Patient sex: F
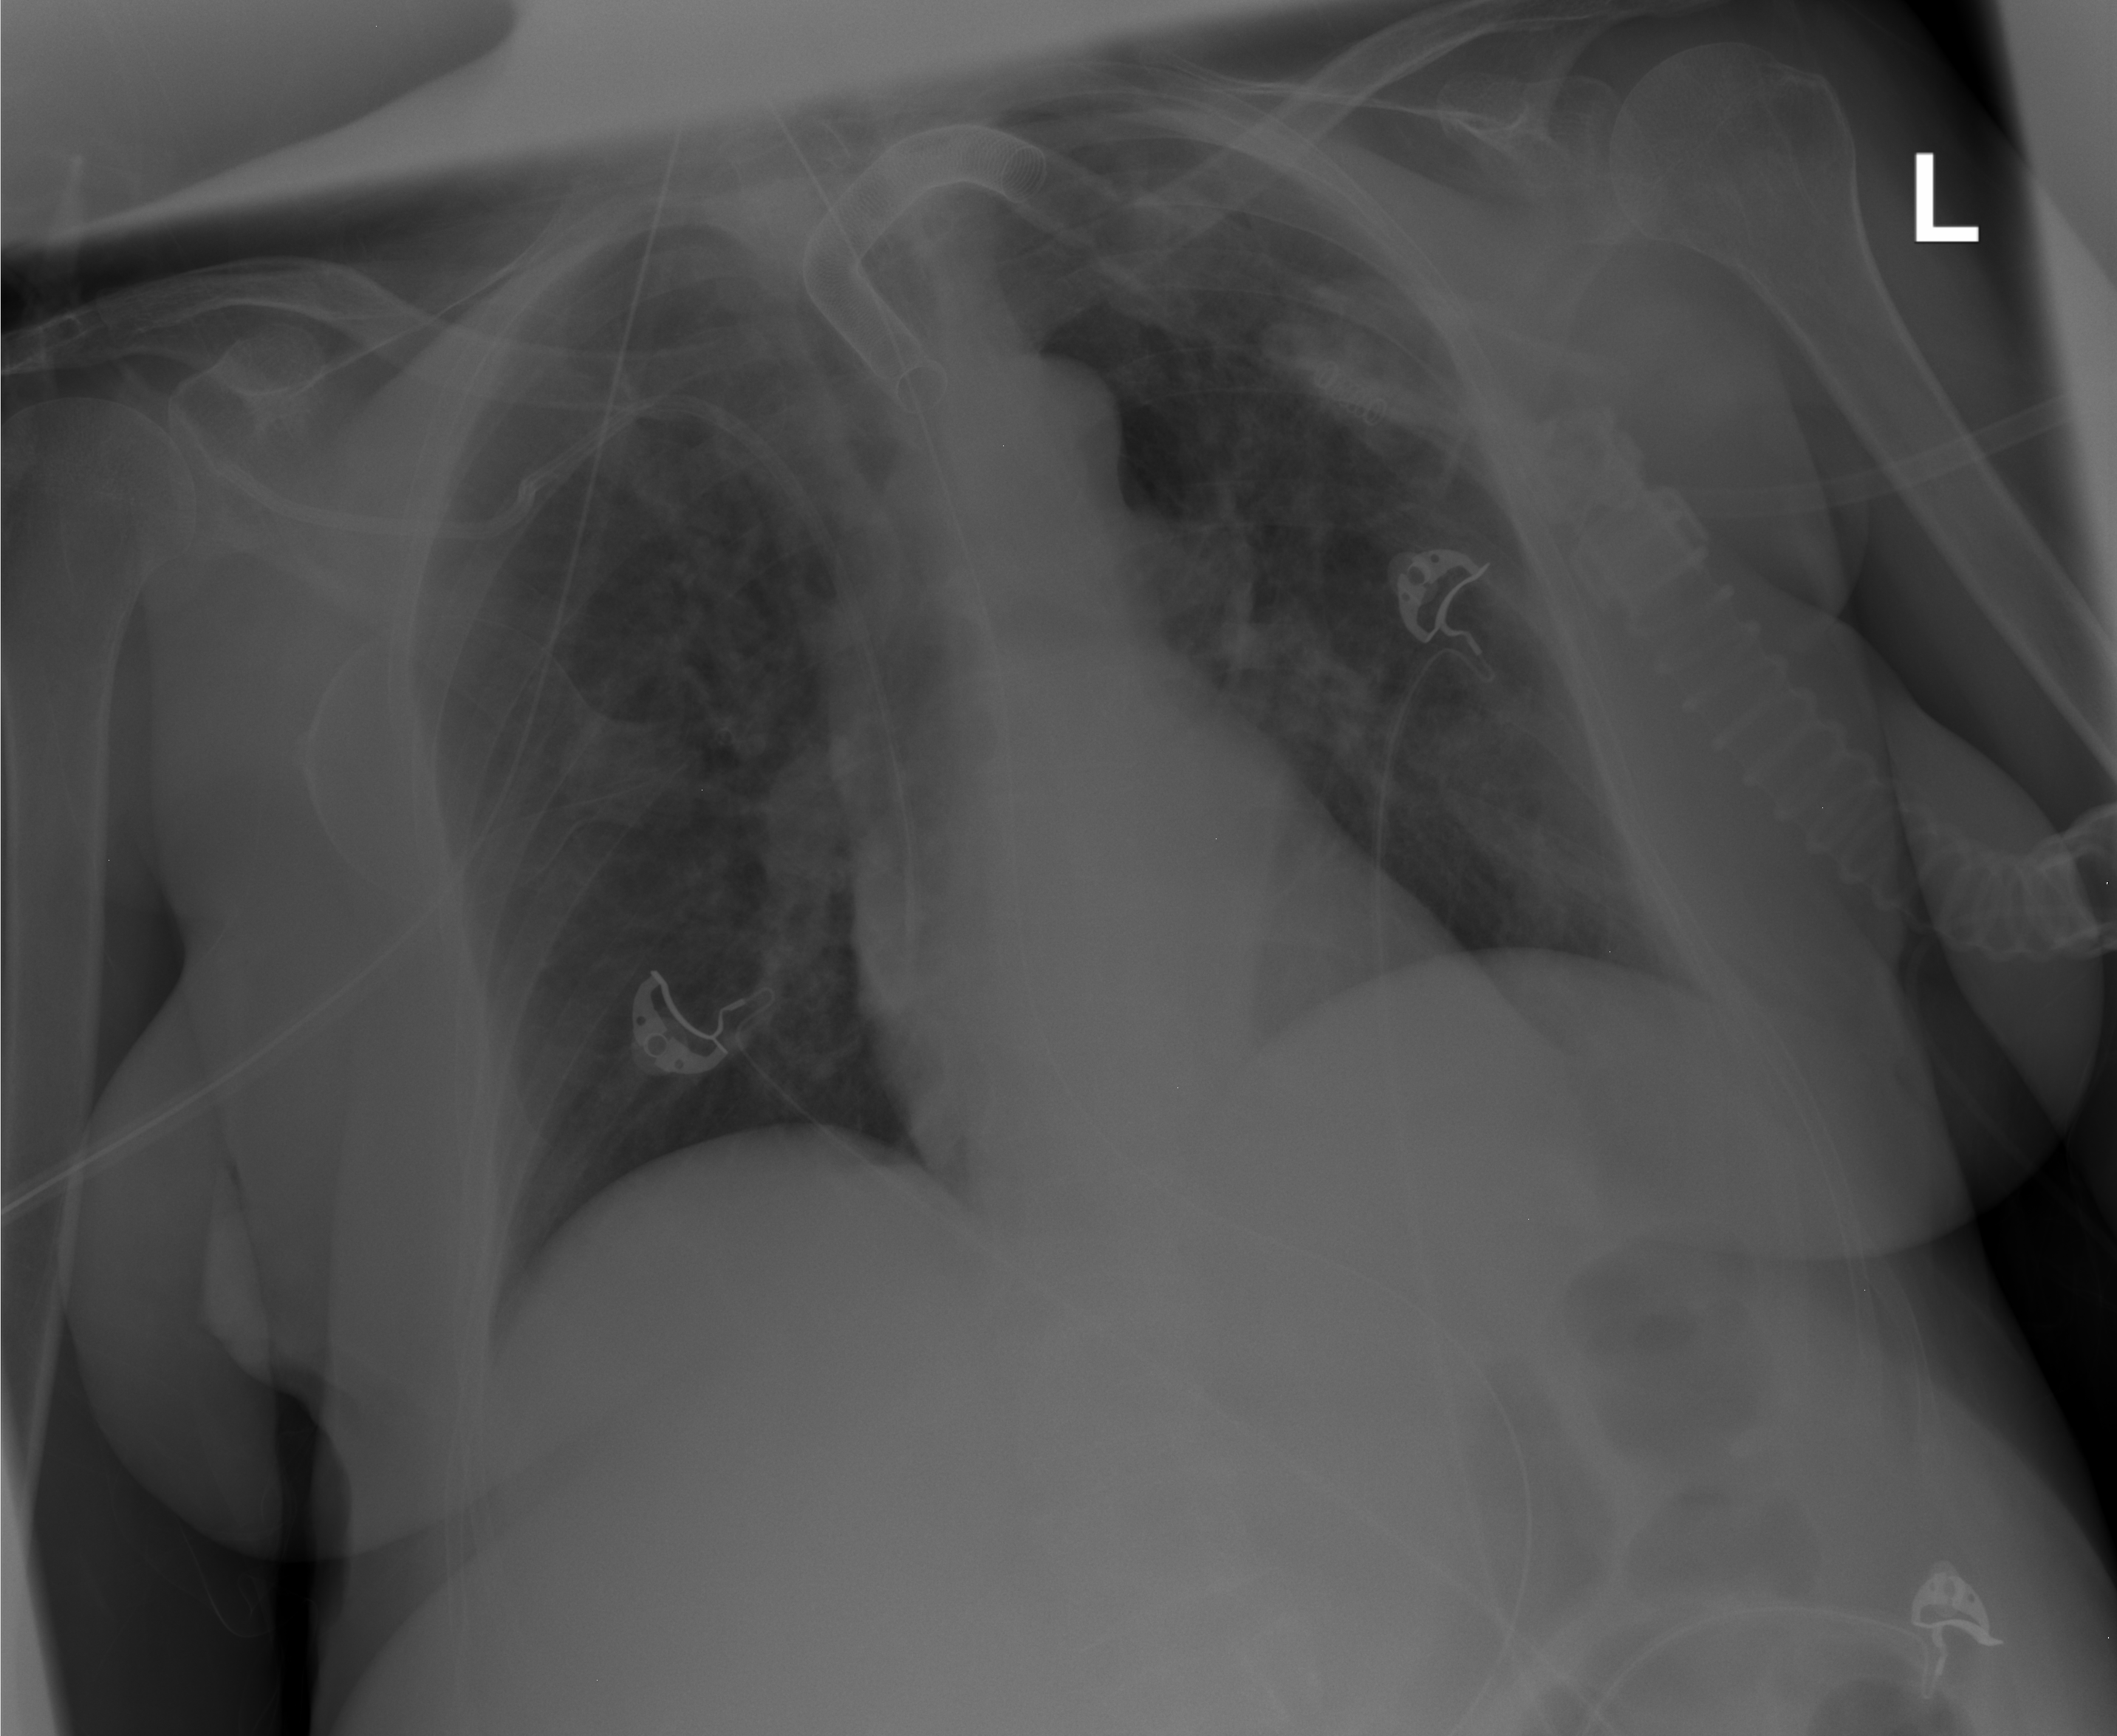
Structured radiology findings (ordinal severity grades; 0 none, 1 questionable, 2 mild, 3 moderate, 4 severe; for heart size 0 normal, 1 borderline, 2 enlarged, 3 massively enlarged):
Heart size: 0
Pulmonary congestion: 1
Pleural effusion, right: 0
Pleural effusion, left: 0
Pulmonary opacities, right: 2
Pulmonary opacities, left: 2
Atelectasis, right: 2
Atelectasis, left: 2